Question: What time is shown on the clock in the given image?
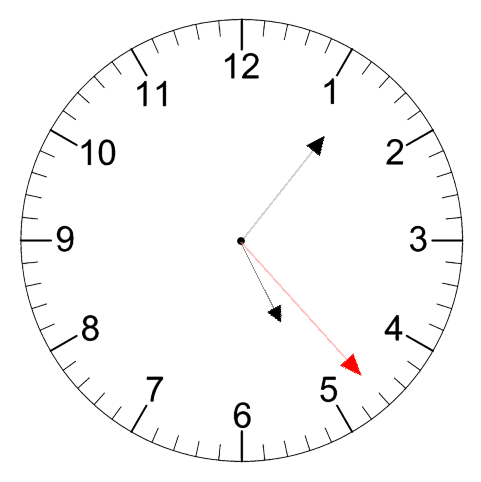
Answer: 05:06:23